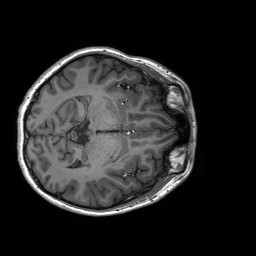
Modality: T1w
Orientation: coronal